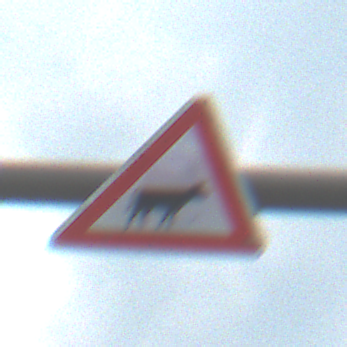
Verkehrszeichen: ViehtriebLinks
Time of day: MorningAfternoon
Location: Outdoor (Nature)
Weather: PartlyCloudy
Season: NotSpecified
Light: Natural